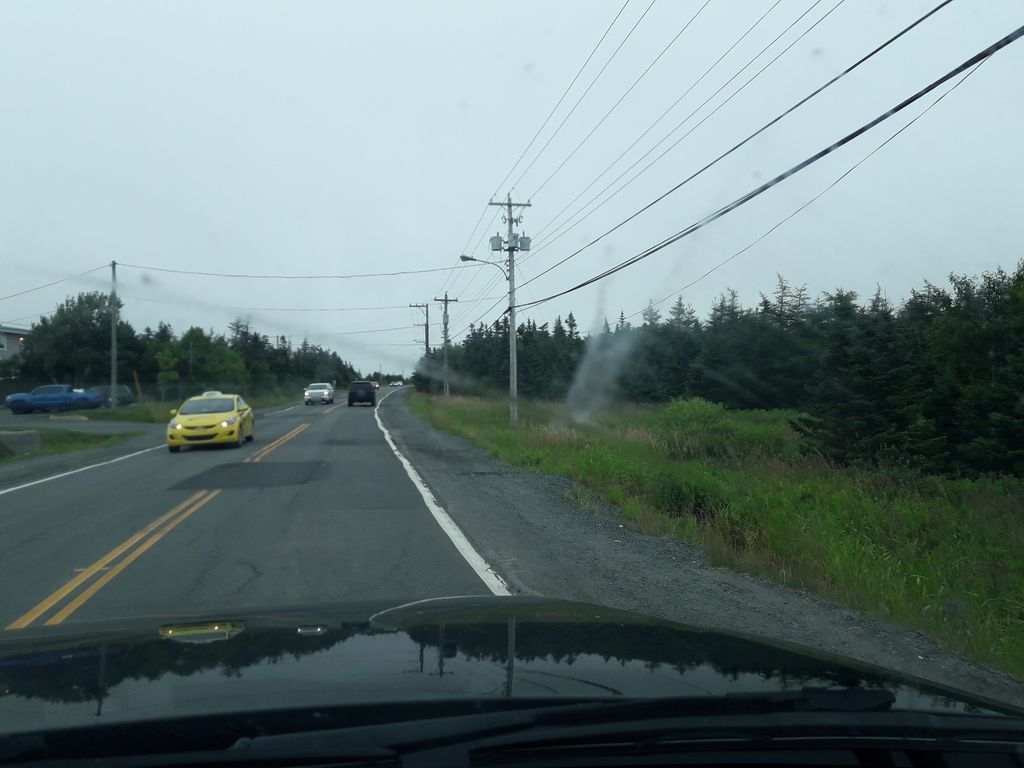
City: st_johns